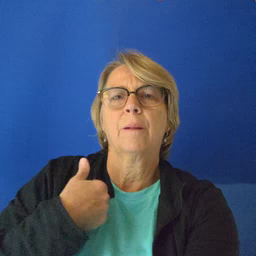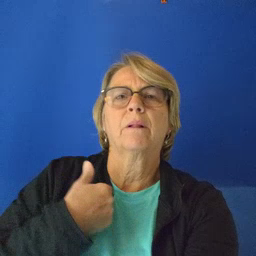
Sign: animal